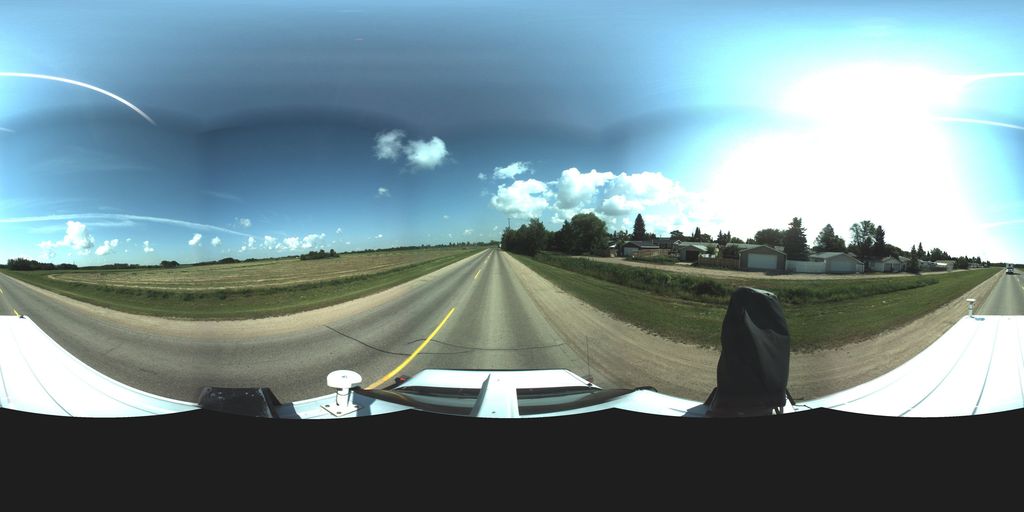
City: saskatoon